Interaction volume radius: 5 \u00c5
Interaction volume height: 15 \u00c5
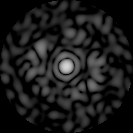
Disorder parameter: 0.8033